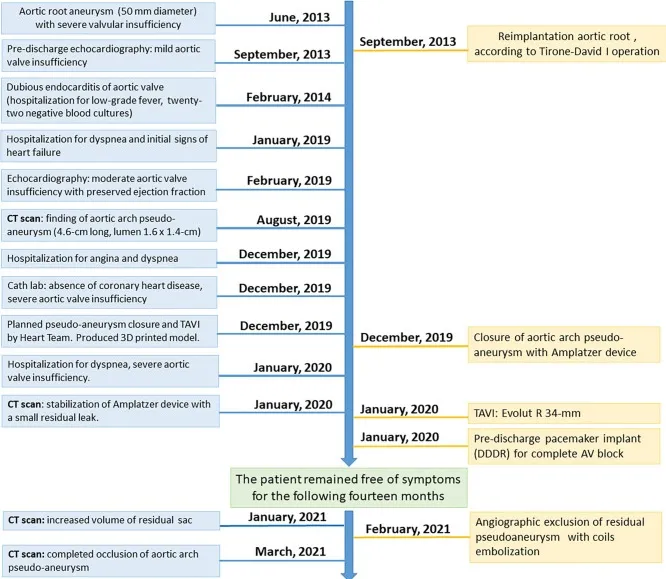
Timeline of the reported clinical case.
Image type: chart (chart)